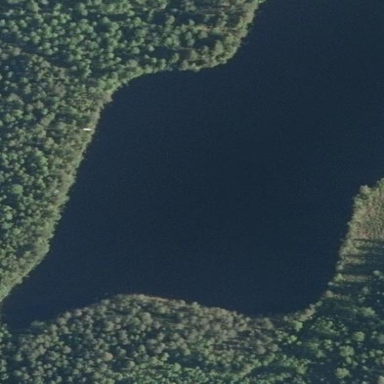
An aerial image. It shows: Serene pond surrounded by nature.